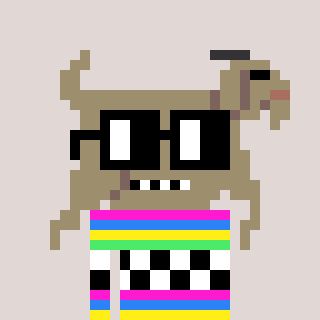
a pixel art character with square black glasses, a goat-shaped head and a rust-colored body on a warm background